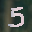
Label: 5